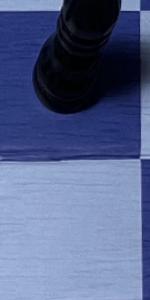
Label: Empty